Question: I have similar table structure as shown below

Now here I want write a () and find all those number who have condition like
(value 1 = A and value 2 = B) and (value 1 = B and value 2 = A).
Means Kind of vice versa case where a number is having both value1 and value2 having A and B.
Thus for the given case my output would be 1 and 4.
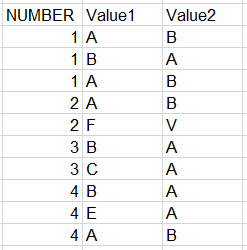
Answer: If you don't want to repeat the duplicate rows, following should work:
'''
mysql> select a.* from tbl_so_q23676640 a
-> join tbl_so_q23676640 b
-> on a.v1 = b.v2 and a.v2 = b.v1
-> where a.n=b.n
-> group by a.n, a.v1, a.v2
-> ;
+------+------+------+
| n | v1 | v2 |
+------+------+------+
| 1 | a | b |
| 1 | b | a |
| 4 | a | b |
| 4 | b | a |
+------+------+------+
4 rows in set (0.00 sec)
'''